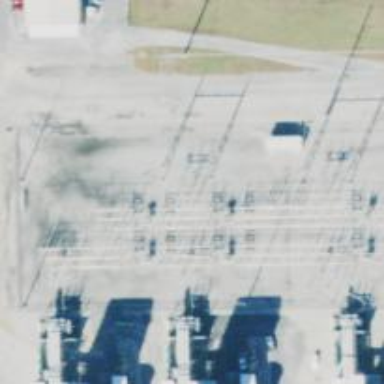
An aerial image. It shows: Switch used for power control.